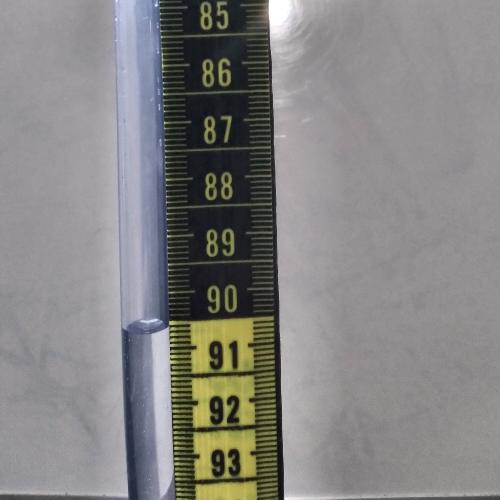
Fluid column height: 90.6 cm